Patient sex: F
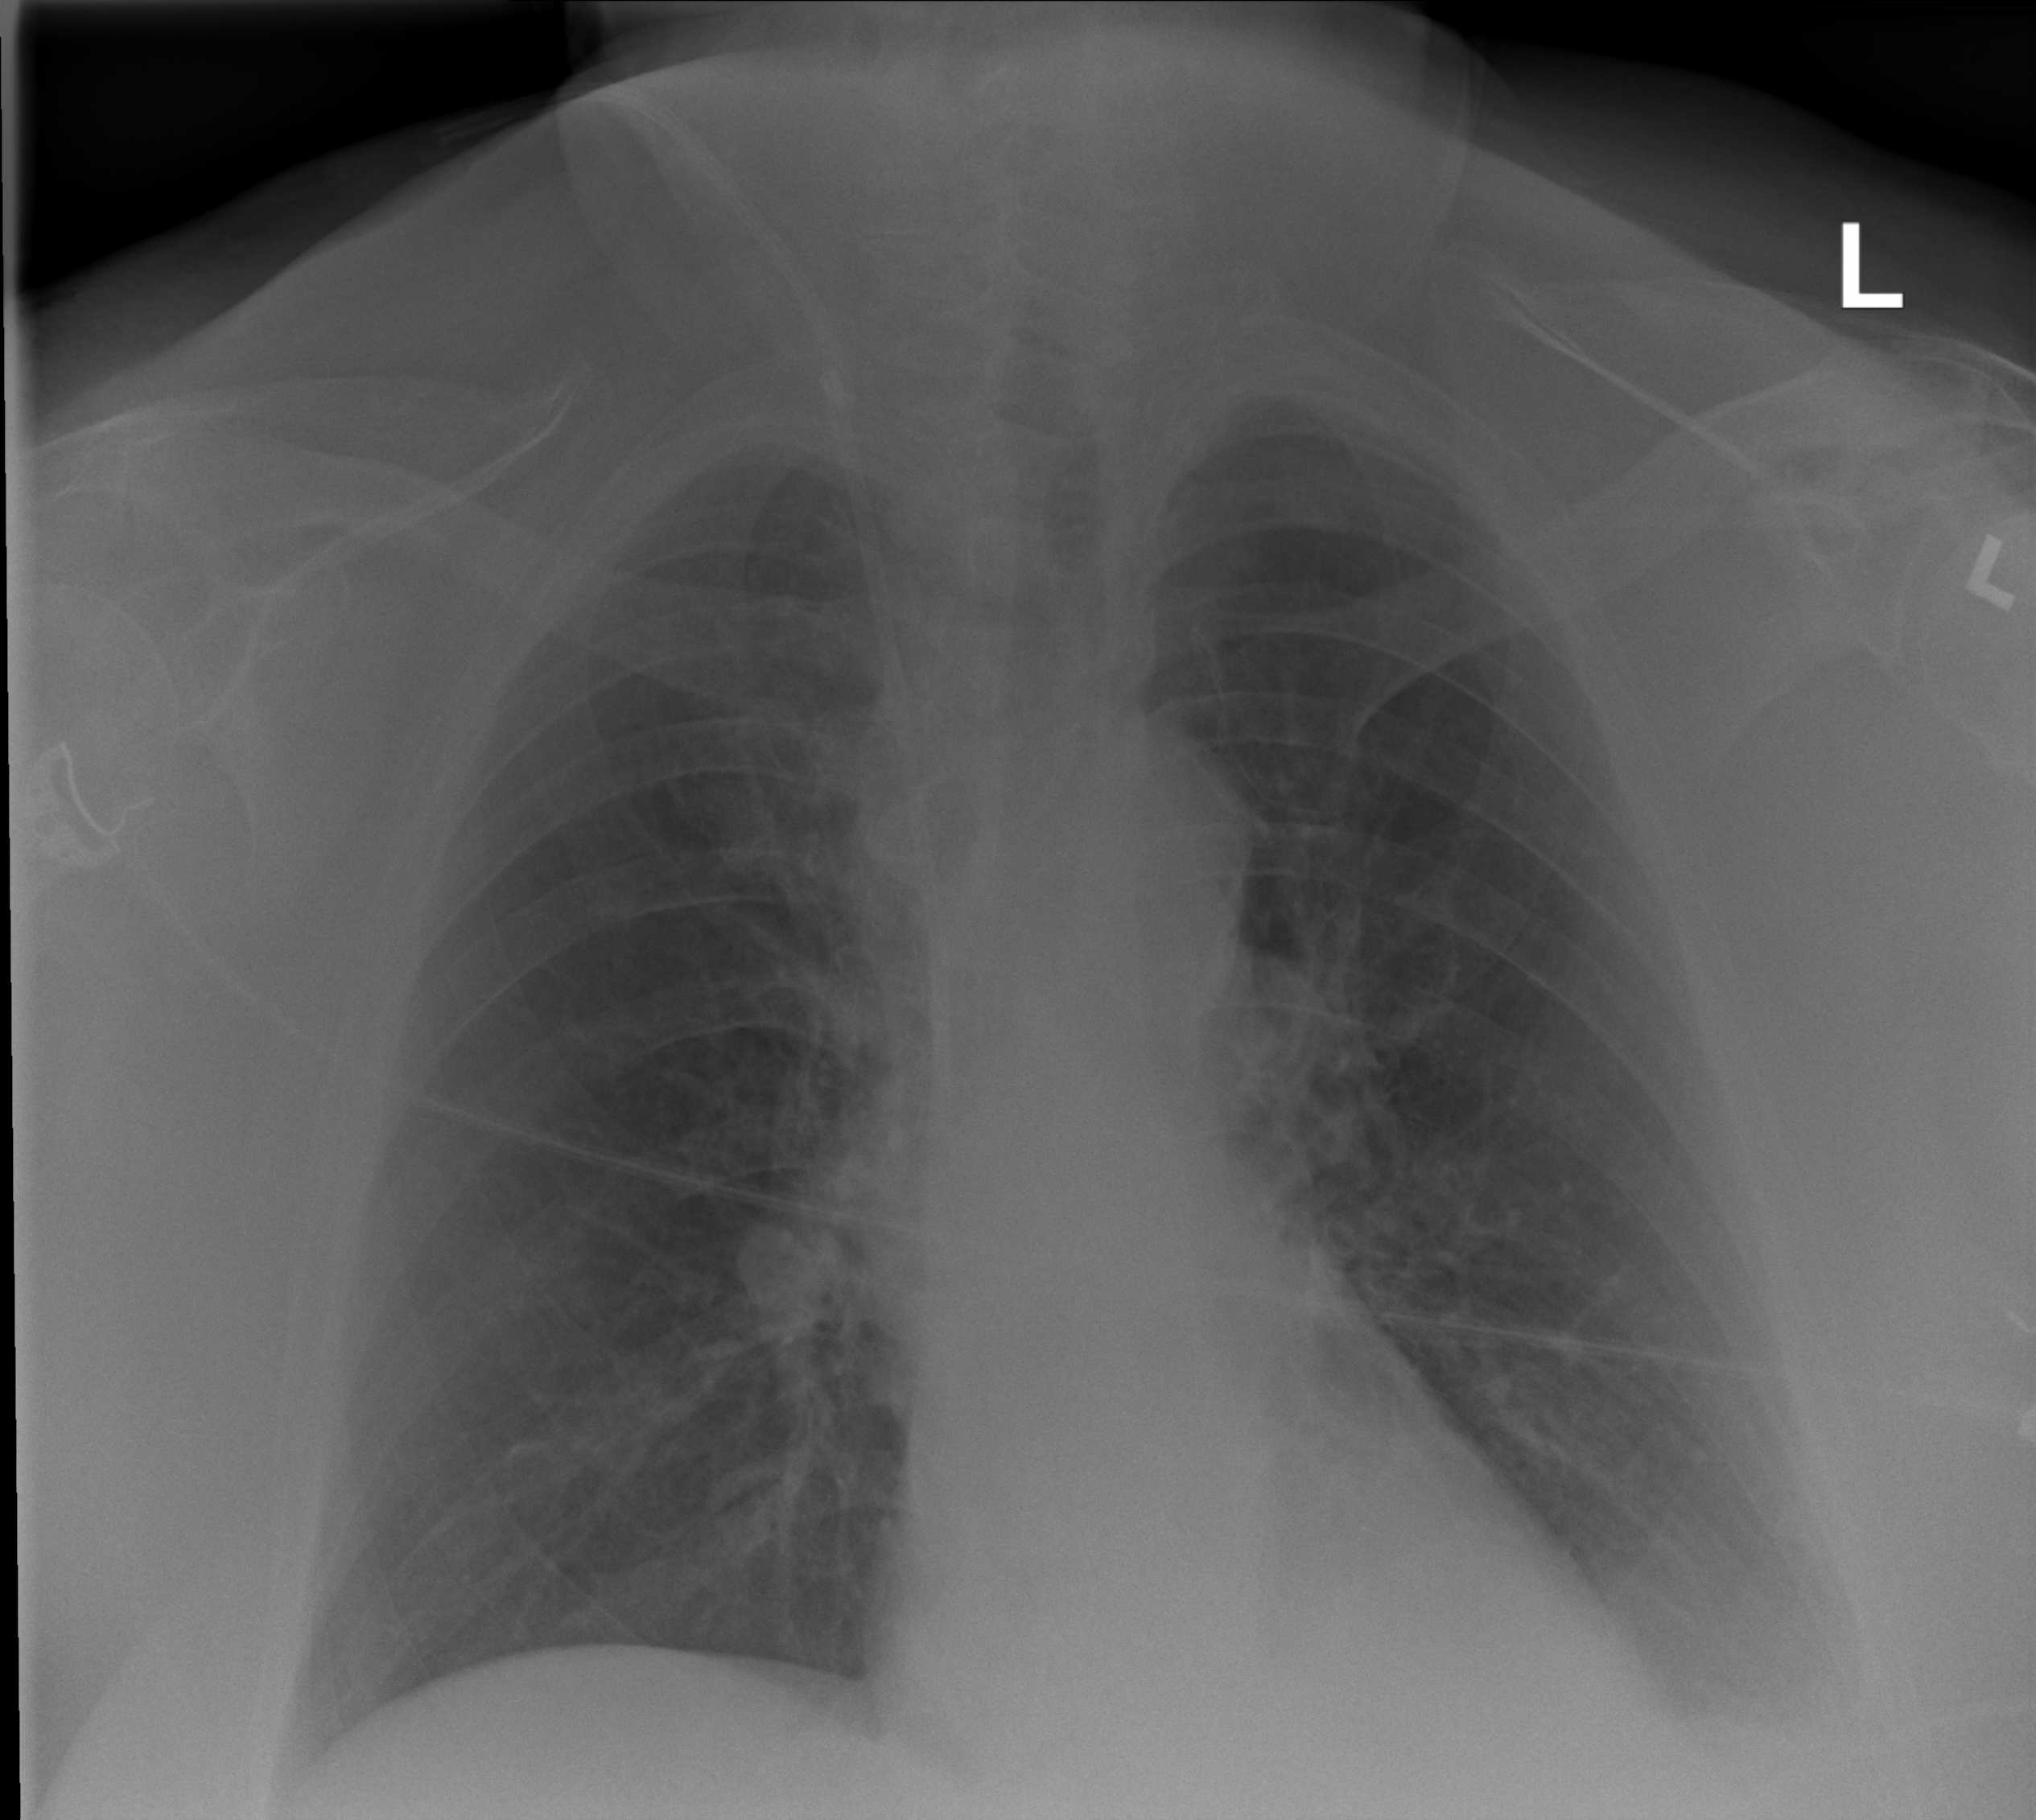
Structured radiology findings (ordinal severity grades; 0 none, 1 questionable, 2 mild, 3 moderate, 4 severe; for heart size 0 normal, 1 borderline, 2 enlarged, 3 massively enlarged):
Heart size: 0
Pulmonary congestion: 0
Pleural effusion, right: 0
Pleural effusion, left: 2
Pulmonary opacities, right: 0
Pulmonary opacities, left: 0
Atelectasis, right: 0
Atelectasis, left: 2